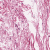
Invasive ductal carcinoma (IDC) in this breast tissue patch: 0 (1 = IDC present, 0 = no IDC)